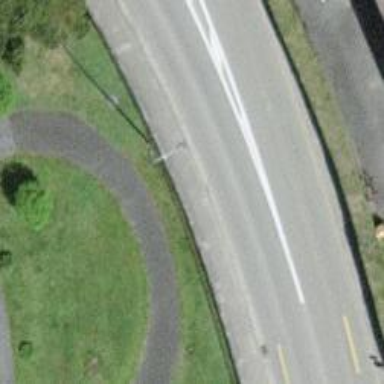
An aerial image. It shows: Primary highway with cycle lanes on both sides.